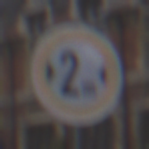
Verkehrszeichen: TatsaechlicheBreite2
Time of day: Midday
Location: Outdoor (Urban)
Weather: Overcast
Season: NotSpecified
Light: Natural